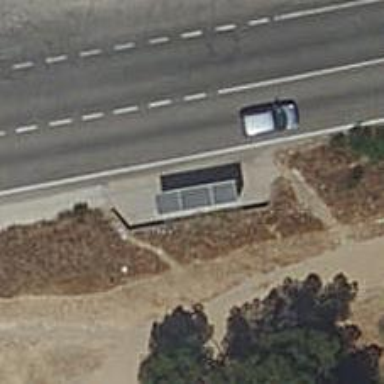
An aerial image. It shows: Bus stop with platform for public transport.